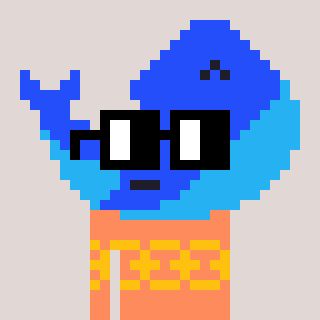
a pixel art character with square black glasses, a whale-shaped head and a peachy-colored body on a warm background